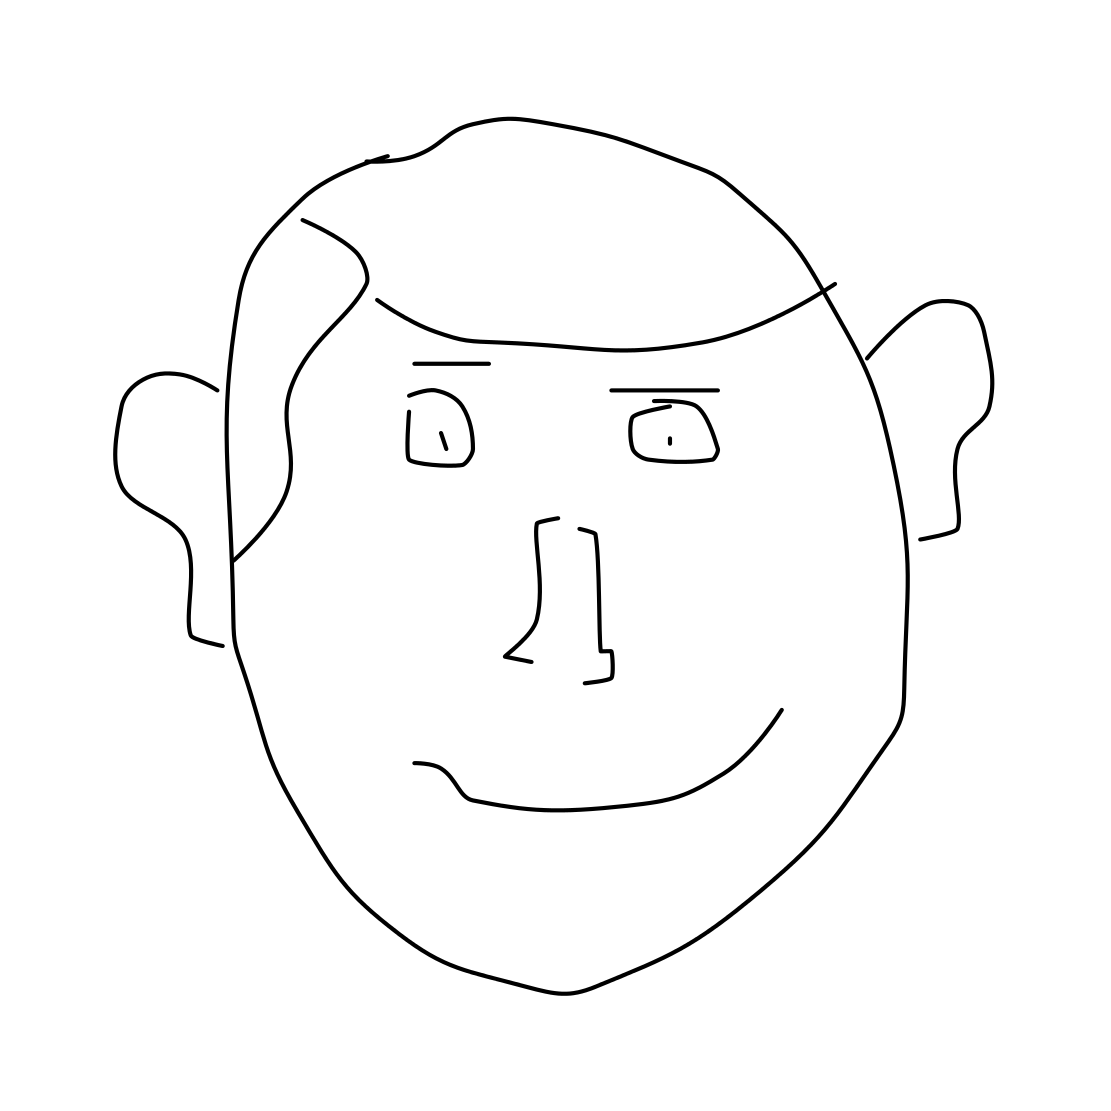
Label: face